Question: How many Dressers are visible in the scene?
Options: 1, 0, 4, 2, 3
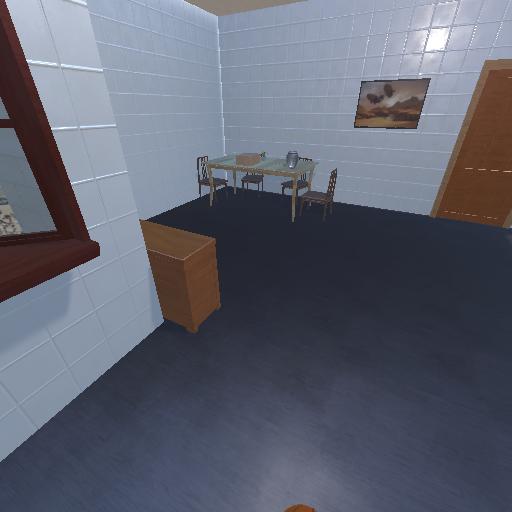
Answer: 1